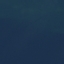
Land use / land cover: SeaLake